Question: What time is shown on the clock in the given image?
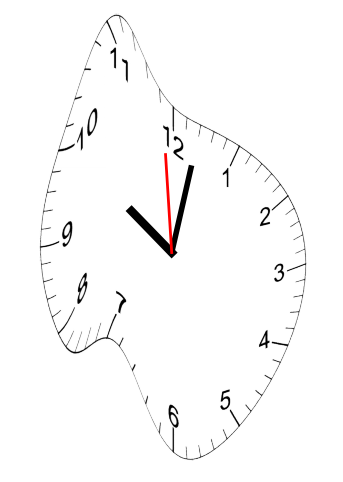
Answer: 10:01:59